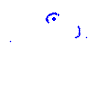
Particle: kaon